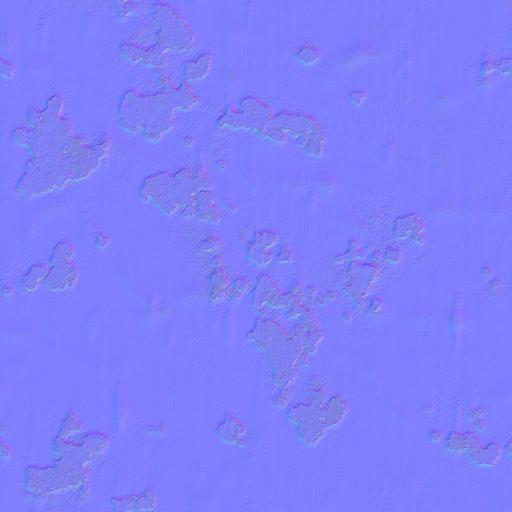
metal paint painted rust white